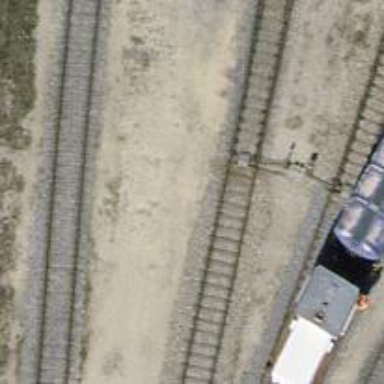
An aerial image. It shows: Single railway spur track.